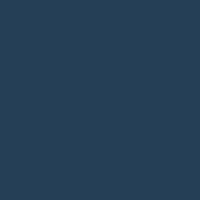
EUNIS habitat code: 14
Species observed at this site:
Chroicocephalus ridibundus